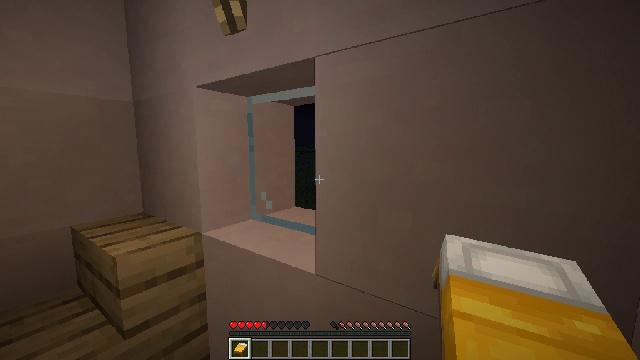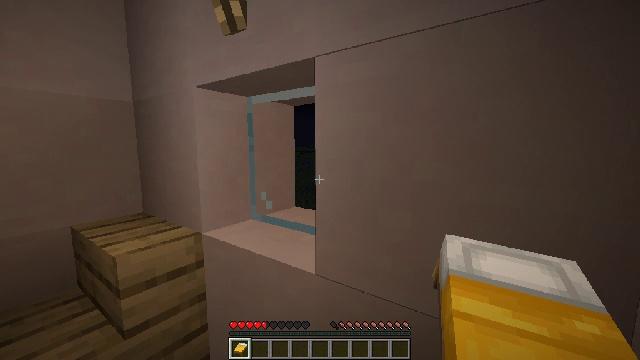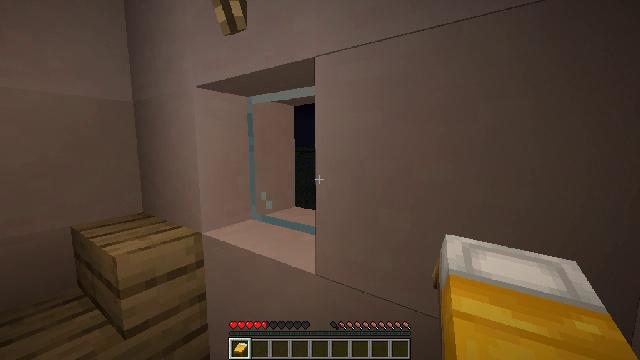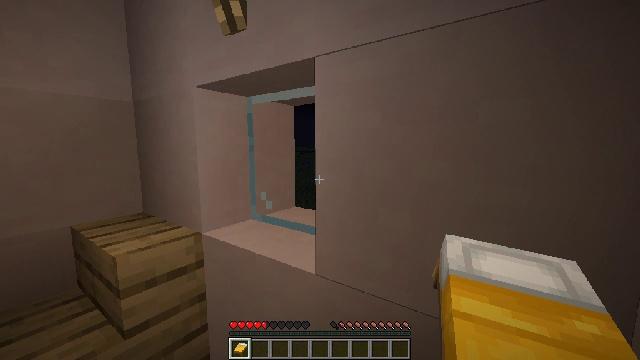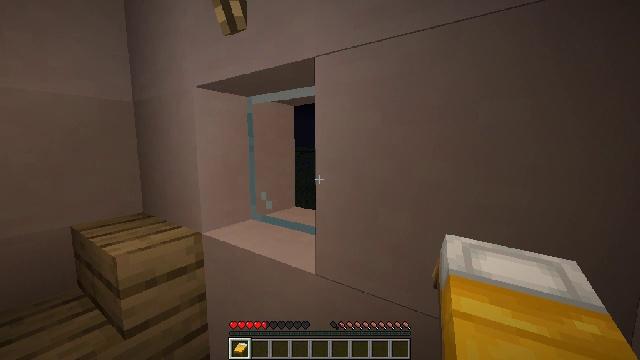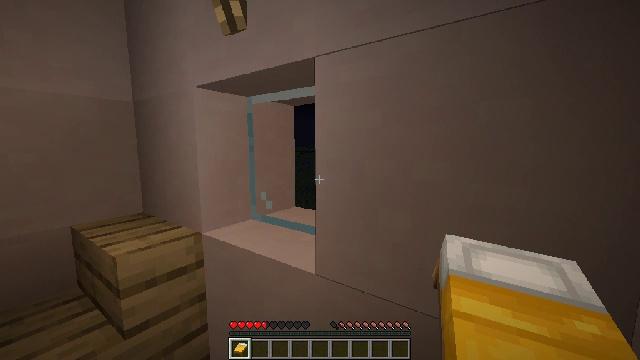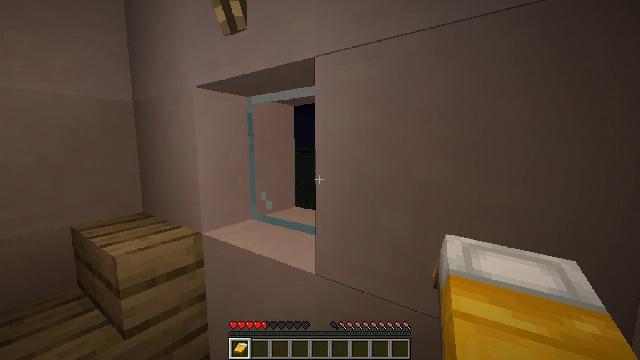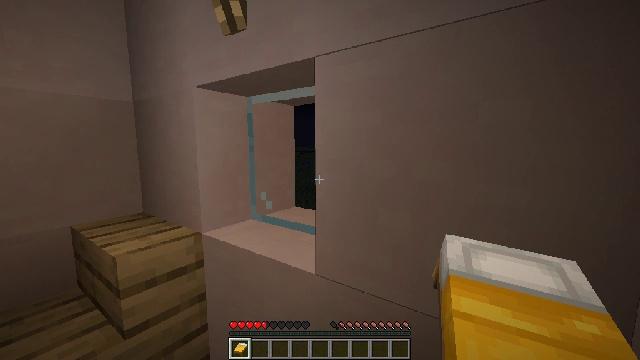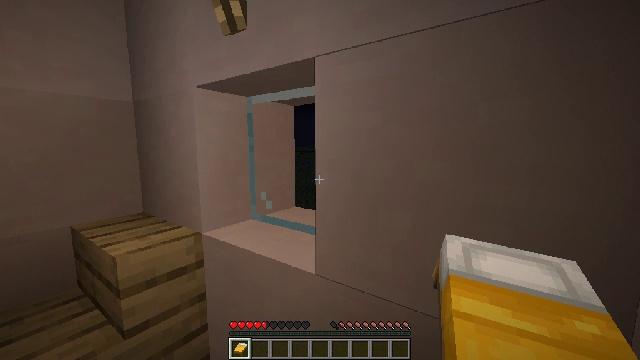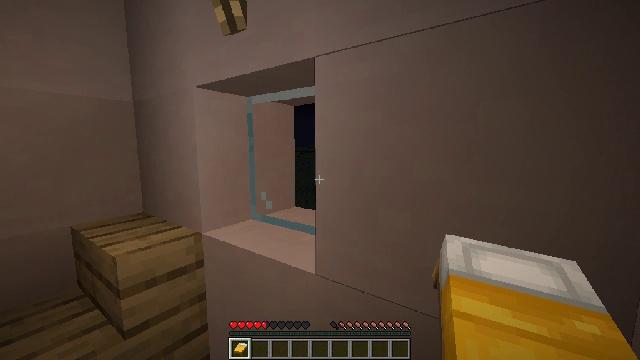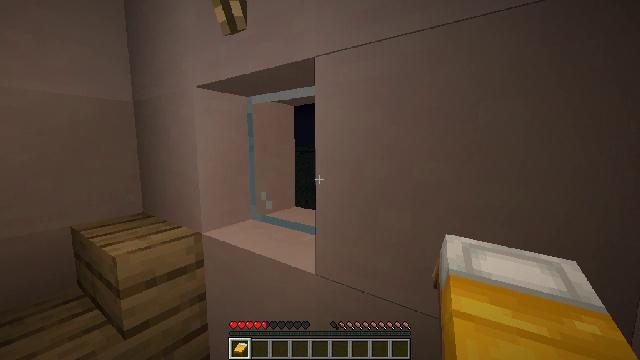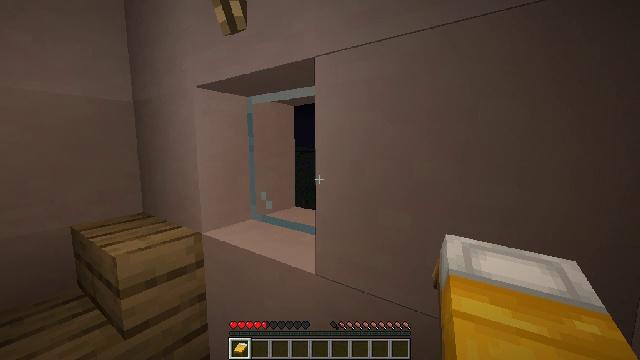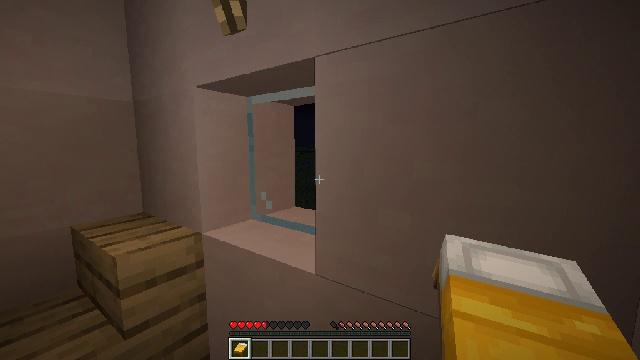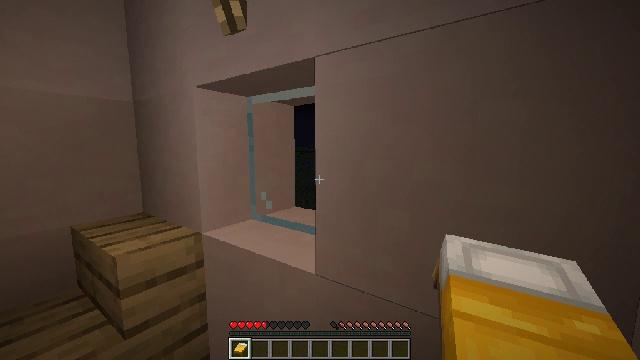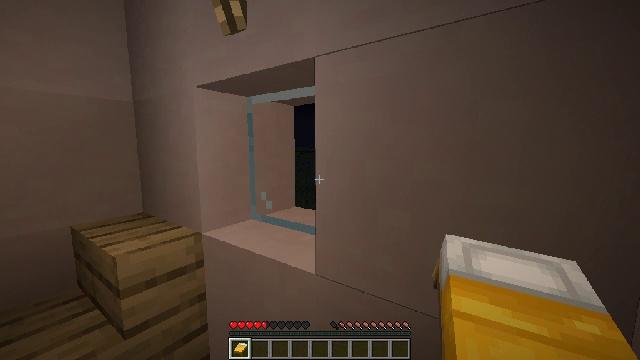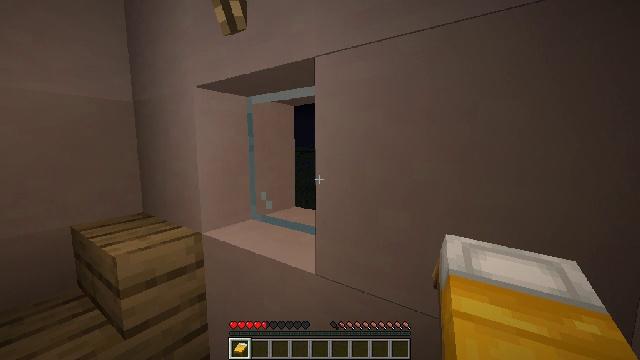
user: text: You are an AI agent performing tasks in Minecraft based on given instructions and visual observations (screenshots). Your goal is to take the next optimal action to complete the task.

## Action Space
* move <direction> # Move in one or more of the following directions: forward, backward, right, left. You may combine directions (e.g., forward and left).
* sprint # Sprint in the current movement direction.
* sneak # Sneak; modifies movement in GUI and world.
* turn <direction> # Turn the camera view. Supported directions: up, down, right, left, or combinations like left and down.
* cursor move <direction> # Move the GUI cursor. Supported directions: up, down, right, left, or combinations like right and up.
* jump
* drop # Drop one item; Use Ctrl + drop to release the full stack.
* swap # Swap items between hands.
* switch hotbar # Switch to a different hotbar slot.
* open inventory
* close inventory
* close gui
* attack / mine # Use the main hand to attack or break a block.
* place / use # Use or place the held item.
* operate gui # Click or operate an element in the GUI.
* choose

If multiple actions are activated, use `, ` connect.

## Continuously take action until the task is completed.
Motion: motion action
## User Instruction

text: Remove a yellow bed from the inventory.
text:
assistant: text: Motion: no_op
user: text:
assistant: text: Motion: no_op
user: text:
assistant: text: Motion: no_op
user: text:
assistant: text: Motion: no_op
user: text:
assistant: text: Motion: no_op
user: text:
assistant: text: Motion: no_op
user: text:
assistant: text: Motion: no_op
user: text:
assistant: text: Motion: no_op
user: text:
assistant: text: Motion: no_op
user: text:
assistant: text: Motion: no_op
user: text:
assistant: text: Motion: no_op
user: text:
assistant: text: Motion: no_op
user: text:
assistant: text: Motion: no_op
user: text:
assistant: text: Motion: no_op
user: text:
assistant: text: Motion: no_op
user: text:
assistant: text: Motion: no_op
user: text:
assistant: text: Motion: no_op
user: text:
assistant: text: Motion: no_op
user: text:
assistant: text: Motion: no_op
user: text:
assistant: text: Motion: no_op
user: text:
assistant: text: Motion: no_op
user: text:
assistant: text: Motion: no_op
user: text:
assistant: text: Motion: no_op
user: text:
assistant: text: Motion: no_op
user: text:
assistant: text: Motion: no_op
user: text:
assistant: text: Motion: no_op
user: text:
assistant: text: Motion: no_op
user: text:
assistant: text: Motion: turn right
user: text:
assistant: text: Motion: no_op
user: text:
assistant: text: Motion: no_op